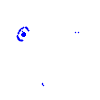
Particle: electron